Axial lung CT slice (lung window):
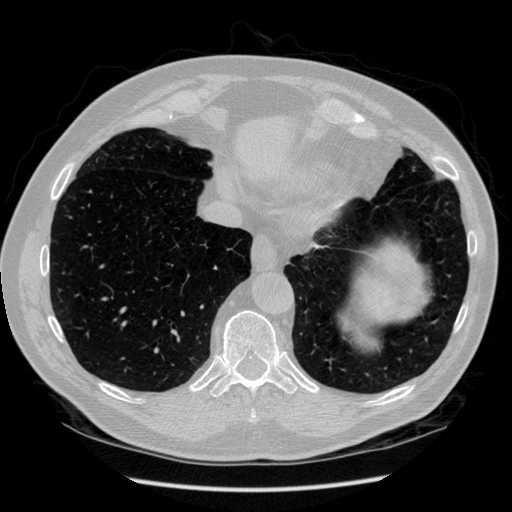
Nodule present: no